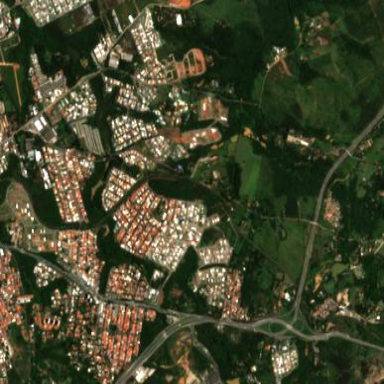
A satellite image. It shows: Condominium within residential area.